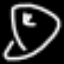
Label: clock